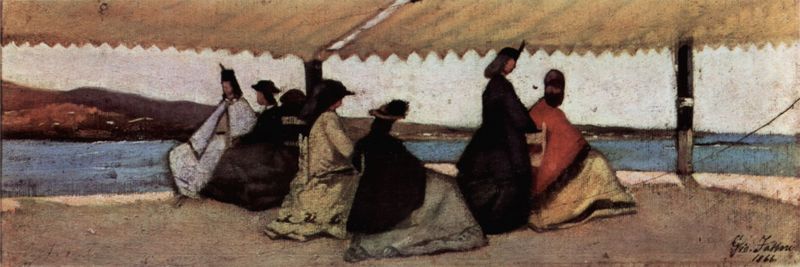
Titel: Die Rotonde von Palmieri
Künstler: Giovanni Fattori
Standort: Firenze
Institution: Galleria d'Arte Moderna
Schlagwörter: berg, blau, dunkel, gemälde, gruppe, himmel, mann, meer, schatten, umhang, wasser, weiß, frauen, gelb, landschaft, menschen, ocker, sand, see, sitzen, ufer, braun, damen, frau, grau, hell, hintergrund, hut, hüte, kleid, kleider, männer, orange, profil, rücken, schwarz, stuhl, stühle, terasse, ausblick, dach, rot, schirm, sonnenschirm, weg, beige, expressionismus, gesellschaft, bart, gesichter, profile, stehen, signatur, erde, horizont, hügel, gewässer, sonne, boden, insel, haare, mantel, sitzend, stoff, gewänder, locken, küste, segel, sommer, strand, umrisse, röcke, leine, moderne, datierung, mittag, nachmittag, afrika, berge, gebirge, modern, farbe, linien, sigantur, querformat, datum, robe, rüschen, jahreszahl, exotik, striche, pfosten, südsee, expressionistisch, linie, seil, knien, ecken, zacken, wartende, tonig, umhänge, horizontal, gesichtslos, zelt, mittelmeer, markise, frauengruppe, wellblech, markisen, sonnenschutz, sonnensegel, plane, beduinen, fez, sonnendach, tonige farben, flu, wellblechdach, fattori, pickick, sonnentuch, tonige, ss, ggruppe, 1866